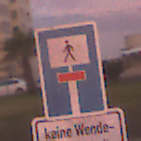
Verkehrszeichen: SackgasseFussgaengerDurchlaessig
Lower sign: HinweisGeaenderteVorfahrtVerkehrsfuehrungVerkehrsregelung3
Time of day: SunriseSunset
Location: Outdoor (Urban)
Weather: PartlyCloudy
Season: NotSpecified
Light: Natural